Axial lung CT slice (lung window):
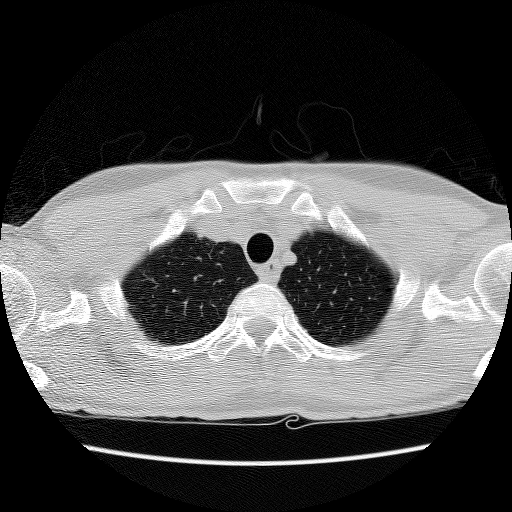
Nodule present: no